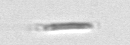
Label: Bacillariophyceae